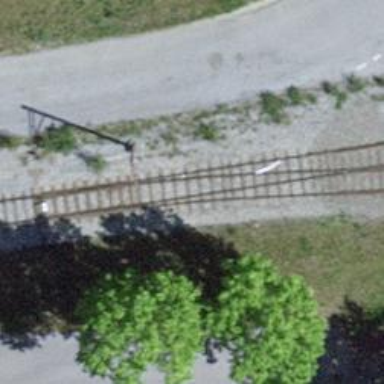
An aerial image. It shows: Railway switch with the turnout pointing to the right.